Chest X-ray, PA view. Patient: 59 years old, sex M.
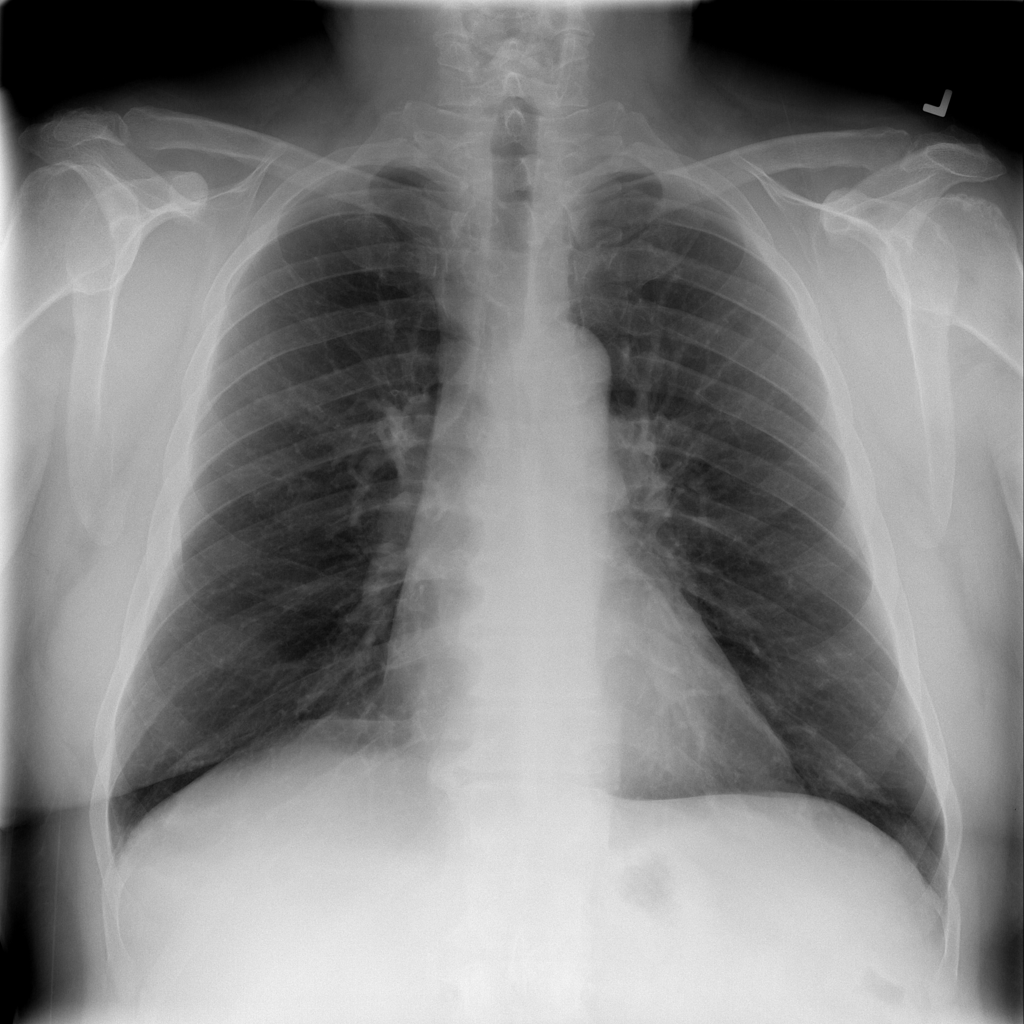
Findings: No Finding